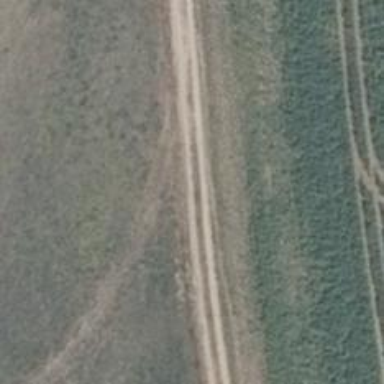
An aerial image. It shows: Track with grade 3 surface.